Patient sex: M
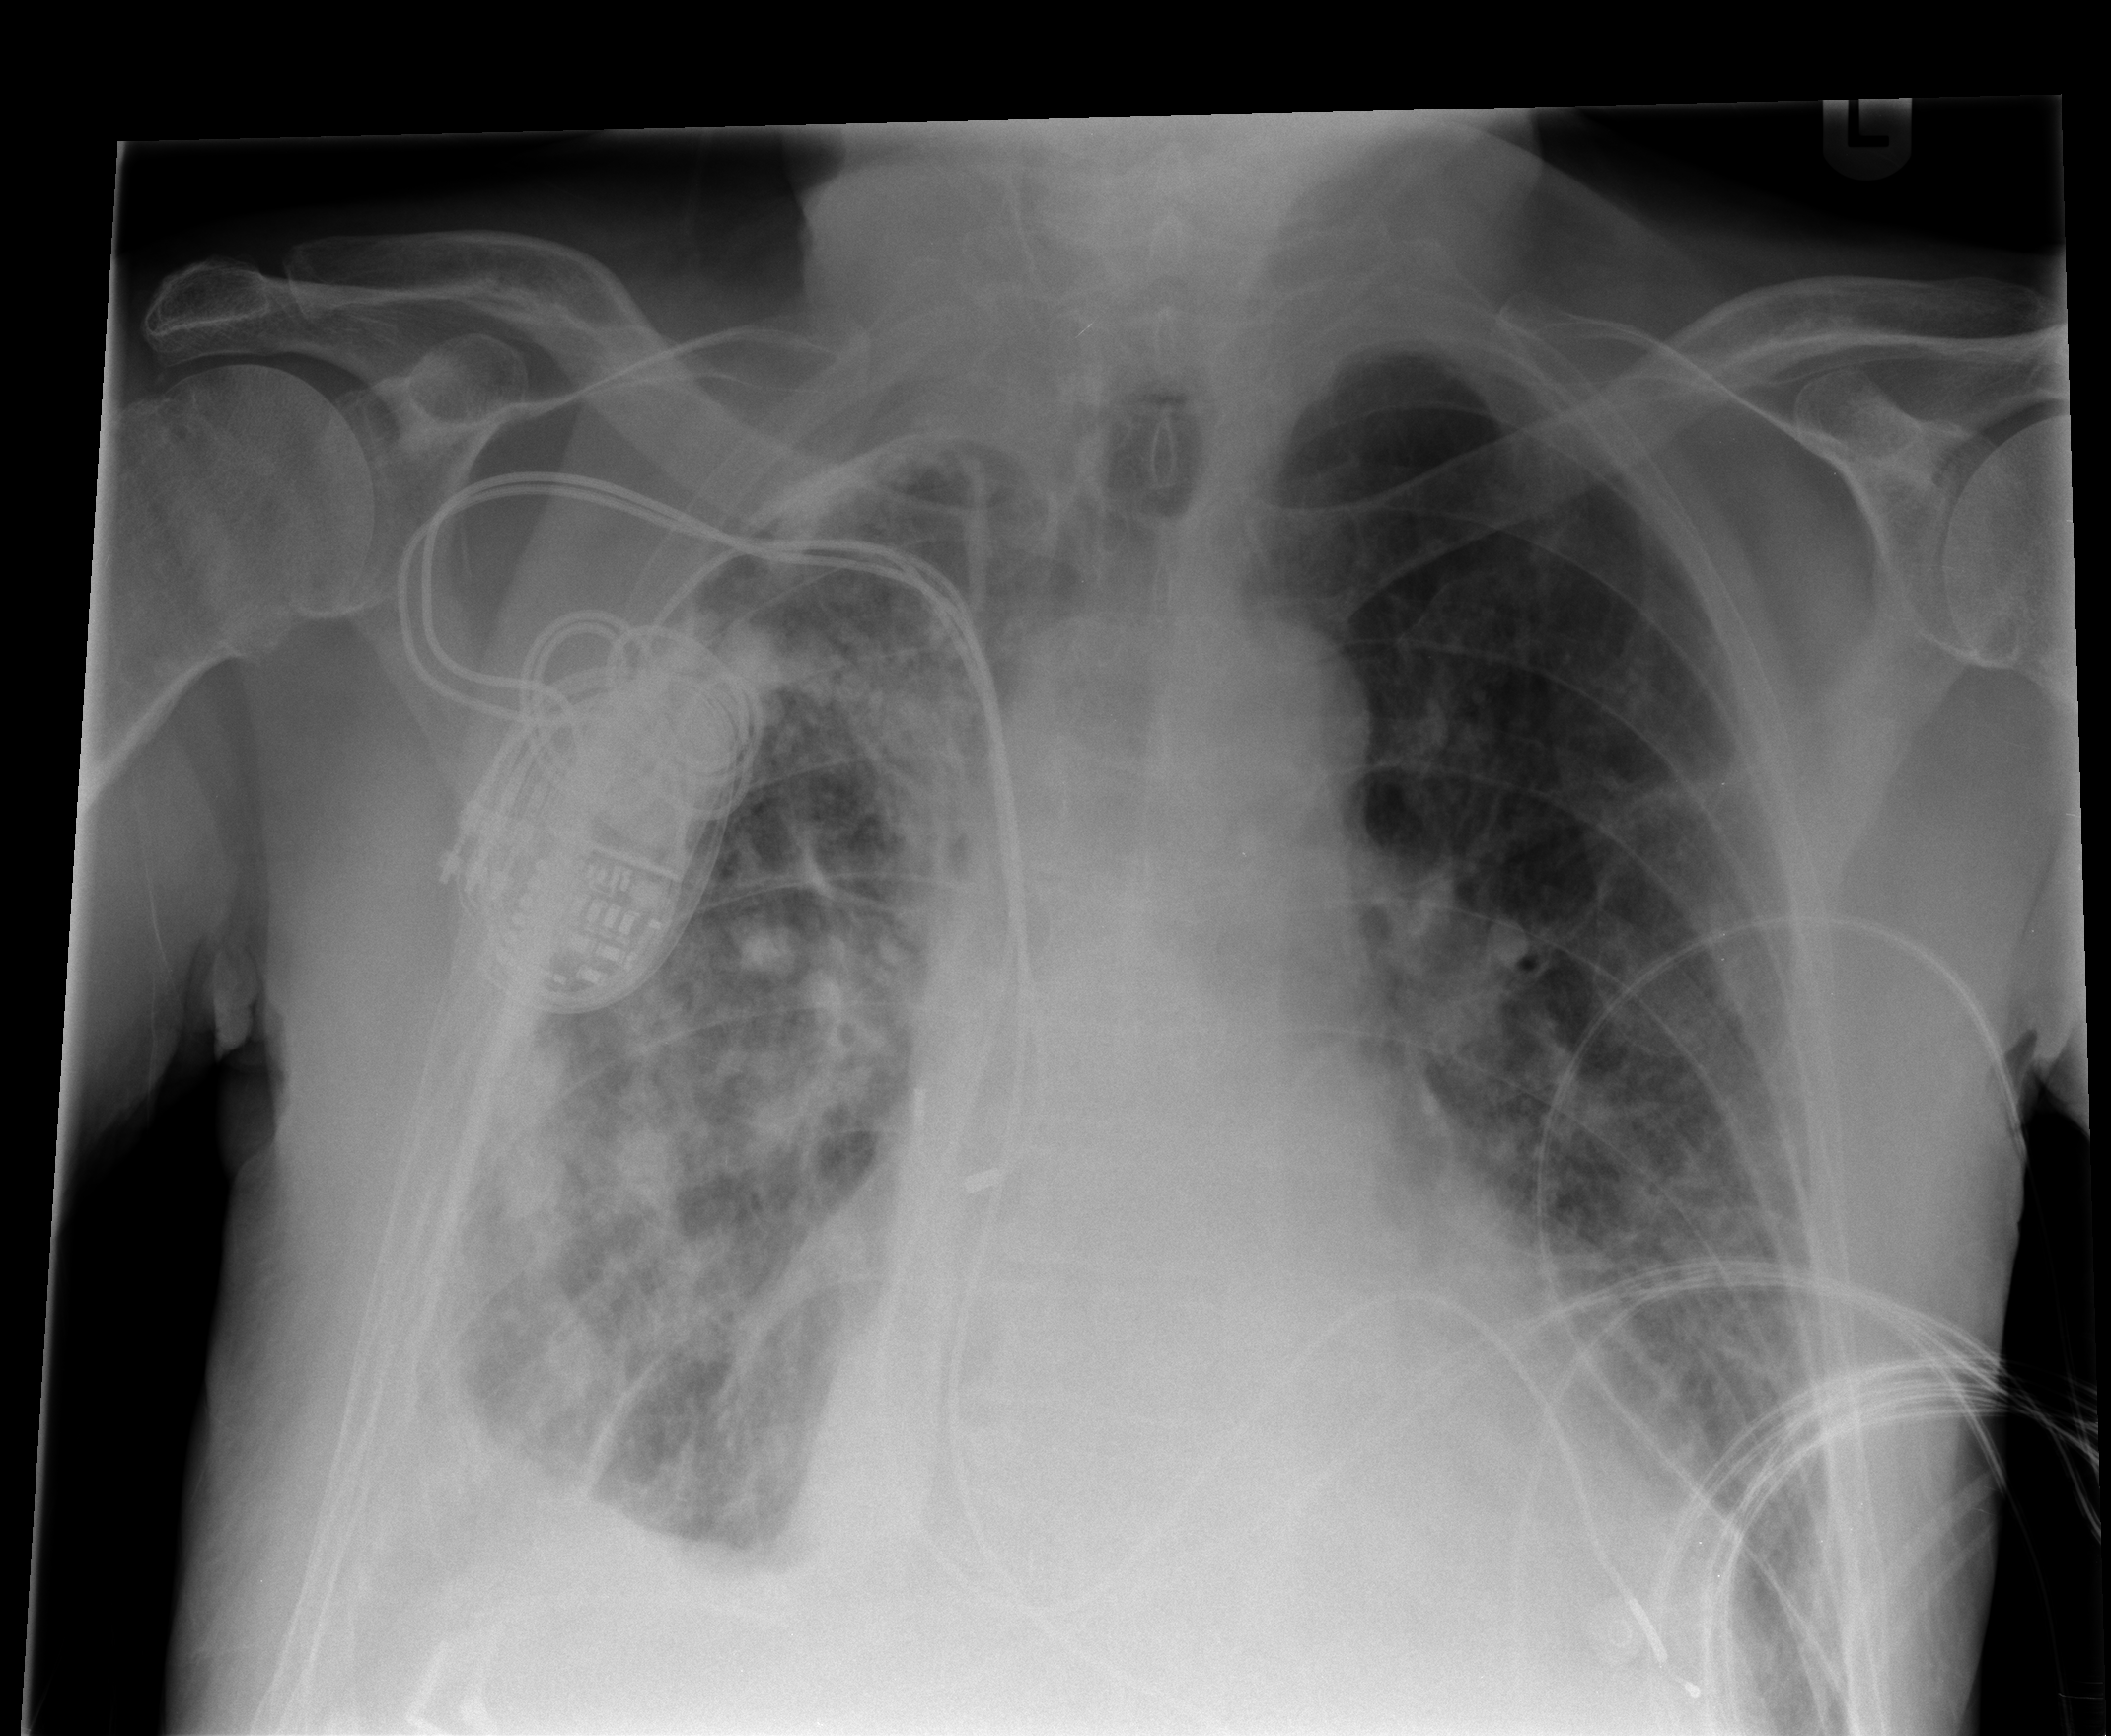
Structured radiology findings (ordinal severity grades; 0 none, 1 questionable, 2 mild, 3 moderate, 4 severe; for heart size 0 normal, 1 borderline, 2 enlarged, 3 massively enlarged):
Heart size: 2
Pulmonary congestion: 1
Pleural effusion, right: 2
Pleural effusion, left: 0
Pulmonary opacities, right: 4
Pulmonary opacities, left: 2
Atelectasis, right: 3
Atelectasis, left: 2